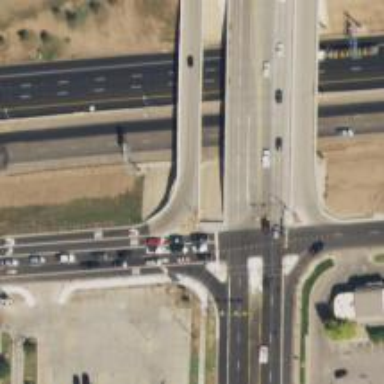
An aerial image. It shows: Secondary link road crossing over bridge.